Question: is it possible to use geom_ribbon from the package ggplot2, but with the range plotted horizontally and not vertically. This would be trivial if "geom_ribbon" proposed the options xmin/xmax, but this is not the case.
Here is my data, a simplified plotting function for testing and the figure I obtain. So in this example, I would like to have the "depth" axis displayed vertically.
'''
prof <- read.table(text = " depth prop mean error
1 5 FALSE 2.12 0.035
2 15 FALSE 2.06 0.035
3 25 FALSE 1.54 0.035
4 35 FALSE 0.92 0.033
5 45 FALSE 0.71 0.028
6 55 FALSE 0.60 0.026
7 65 FALSE 0.54 0.024
8 75 FALSE 0.49 0.023
9 85 FALSE 0.46 0.022
10 95 FALSE 0.43 0.022
11 105 FALSE 0.41 0.022
12 115 FALSE 0.39 0.021
13 5 TRUE 2.18 0.061
14 15 TRUE 2.11 0.061
15 25 TRUE 1.58 0.054
16 35 TRUE 0.97 0.047
17 45 TRUE 0.76 0.042
18 55 TRUE 0.67 0.043
19 65 TRUE 0.61 0.040
20 75 TRUE 0.54 0.033
21 85 TRUE 0.48 0.028
22 95 TRUE 0.45 0.027
23 105 TRUE 0.43 0.025
24 115 TRUE 0.40 0.022", header=TRUE)
ggplot(prof, aes(colour = prop, fill = prop)) +
geom_ribbon(aes(x = depth, ymin = mean-error, ymax = mean+error),
alpha = 0.6, colour = NA)
'''

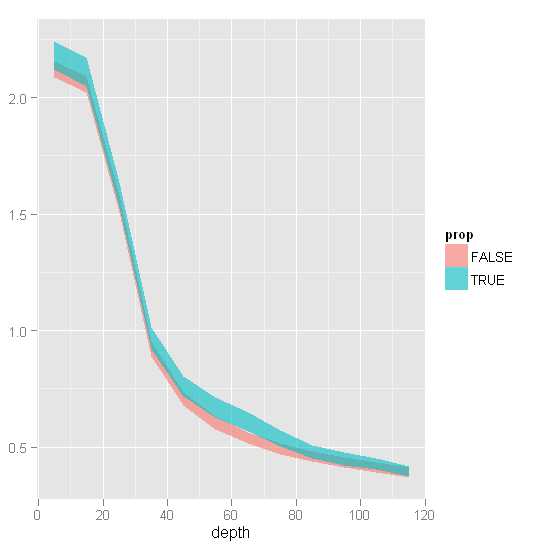
Answer: Have look at coord_flip() This is untested since you didn't provide the data in an easy format. Post the output of dput(your.data.frame) to provide data.
'''
ggplot(prof, aes(x = depth, ymin = mean - error, ymax = mean + error,
fill = prop)) + geom_ribbon() + coord_flip()
'''
andpleaseusethelargebaratthebottomofyourkeyboardwhentypingcodewhitespacemakestextmuchmorereadablecodeisalsotext